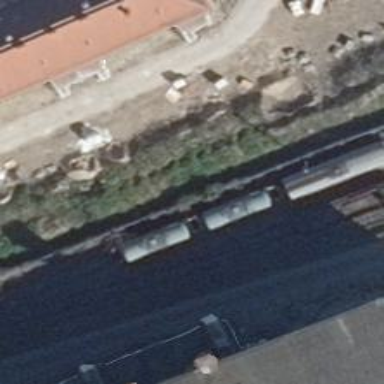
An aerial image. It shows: Railway spur service.